Question: ## What I want
I want to be able to a whole script in 'node' during debugging with 'node-inspector' and Web Inspector. - I want to the individual JavaScript calls.
## What I did
'''
PS C:\Users\JK> node-inspector
info - socket.io started
visit http://0.0.0.0:8080/debug?port=5858 to start debugging
...
==[In another PowerShell instance:]==
PS %> node --debug-brk myscript.js
debugger listening on port 5858
'''
## Why I want that
I'm writing a node script. In this script I 'console.log' a lot of objects in order to be able to explore them during the debugging process. But the simple static textual console output isn't really nice - You can't fold and expand your object's properties or get the source code of a function:
'''
{ [Function: Xy]
a: [Function],
b: 8.2,
c: [Function],
d: [Circular],
e: '2011-11-11' }
'''
So I decided to use Web Inspector with 'node-inspector' in order to get a good object browse experience (because of Web Inspector's nice output formatting).
## Why I Don't Step Through
'''
var fs = require('fs');
fs.readFile('myfile', function (err, data) {
if (err) {
throw err;
}
//My Script...
console.log(something);
});
'''
1. The console.log() calls are executed in a callback function of require('fs').readFile(). I won't get there just with "normal" steps.
2. It's simply boring the click the Step buttons again and again.
## My Questions
- 'node --debug myscript.js''node --debug-brk myscript.js''Error: connect ECONNREFUSED Is node running with --debug port 5858?'

-
Thanks. -
(I hope it's clear what I wanted to ask. - Please write a comment if it isn't.)
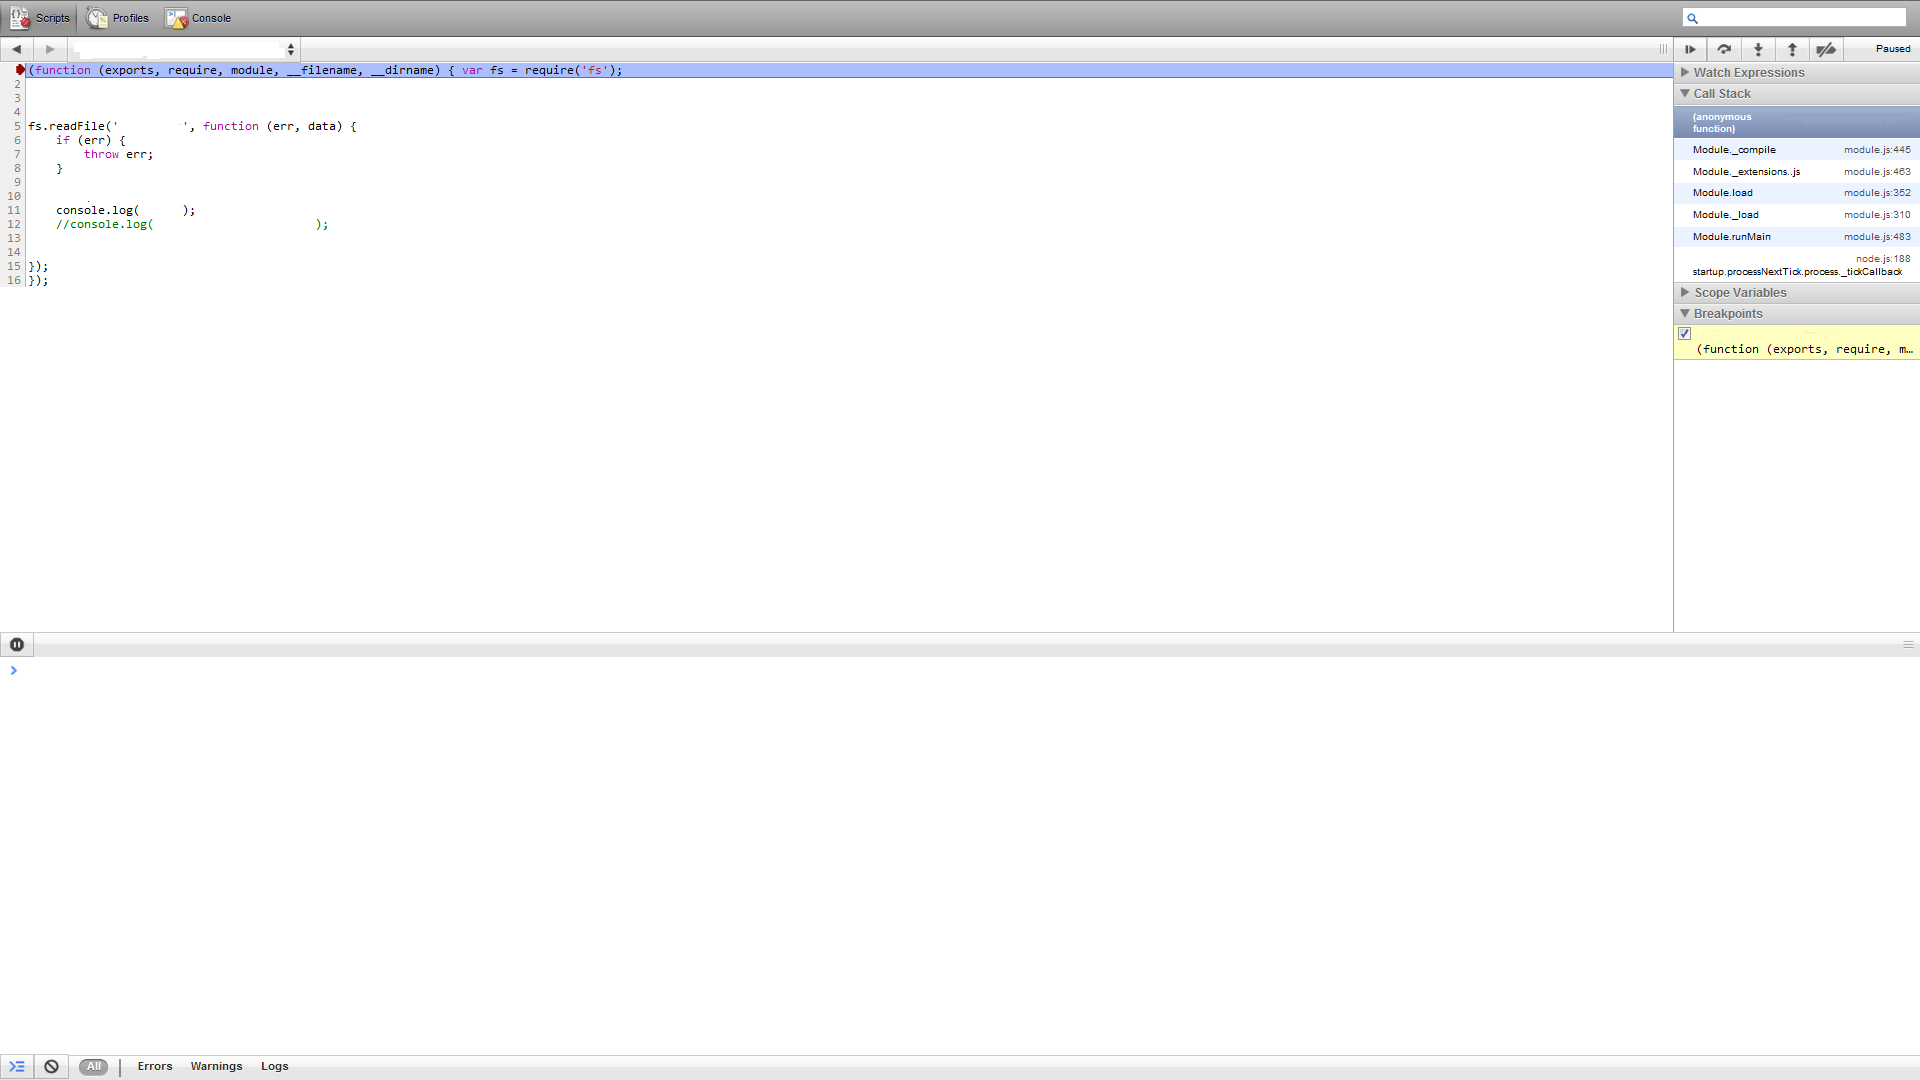
Answer: You have a couple options.
Using '--debug-brk':
1. Start your script, let it stop on the first line. In the Script pane, click the line number inside the callback (line 4 in this example). Click "Continue" (the "|> icon above the right-hand panel).
Using '--debug':
1. Add the line debugger; to your callback. This will stop the debugger at that point. Click "|>" when you're done.